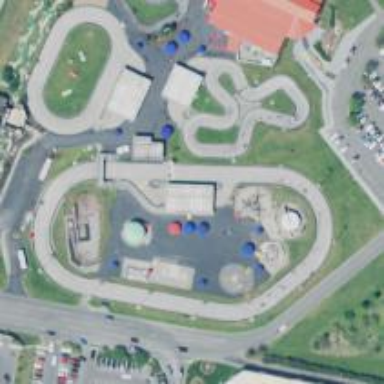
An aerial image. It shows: Karting raceway road for racing enthusiasts.